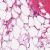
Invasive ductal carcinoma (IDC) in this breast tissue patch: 0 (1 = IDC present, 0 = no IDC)